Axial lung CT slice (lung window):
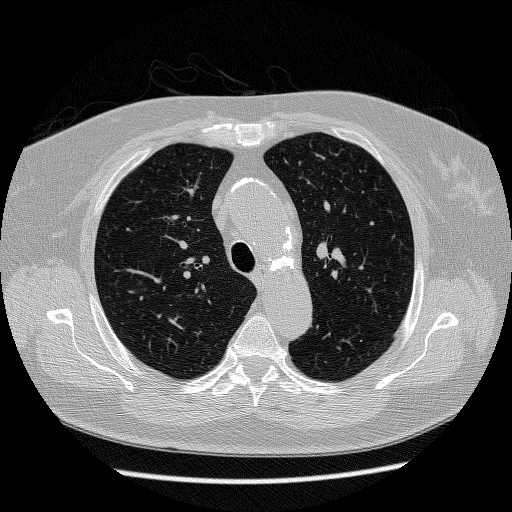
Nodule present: no